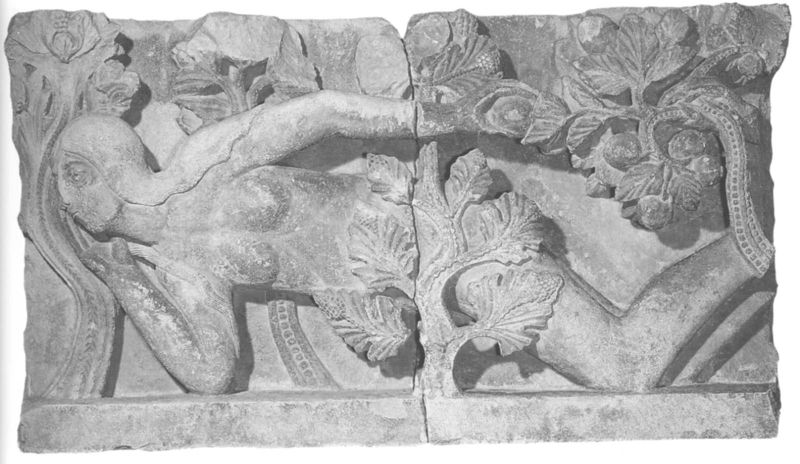
Titel: Fragment des Türsturzes vom nördlichen Querhausportal von Saint-Lazare, Eva
Institution: Autun, Musée Rolin
Schlagwörter: baum, blätter, laub, nackt, frau, stein, haare, früchte, relief, wein, floral, plastik, eva, schlange, riss, kastanien